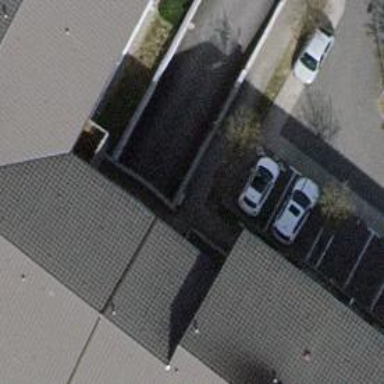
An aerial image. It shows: Parking entrance with concrete surface.